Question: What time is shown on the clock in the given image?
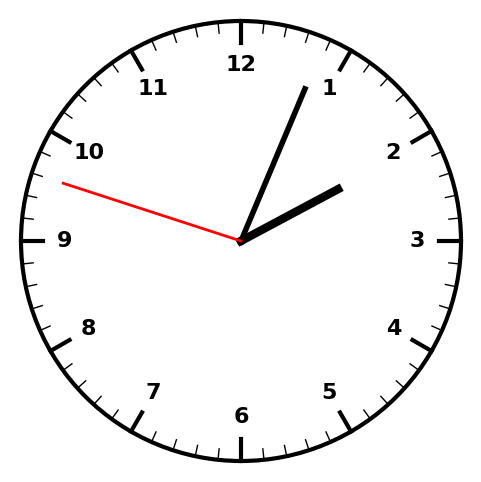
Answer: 02:03:48